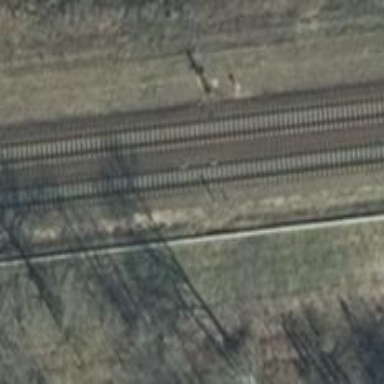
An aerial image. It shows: Railway signal.